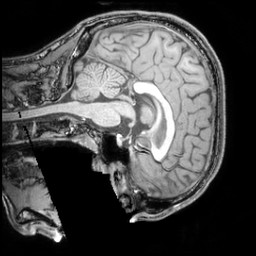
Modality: T1w
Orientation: sagittal
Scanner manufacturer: philips
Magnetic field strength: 3 T
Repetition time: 0.008074 s
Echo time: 0.003698 s